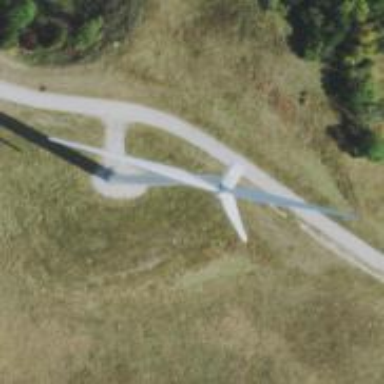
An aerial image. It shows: Wind generator powered by horizontal axis wind turbine.